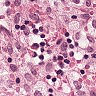
Metastatic tissue present: no